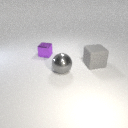
large gray metal sphere to the right of small purple metal cube